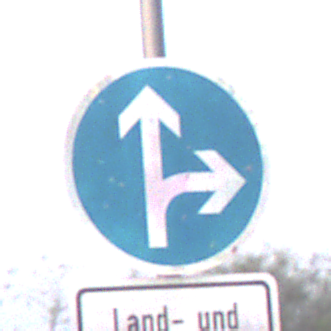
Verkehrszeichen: VorgeschriebeneFahrtrichtungGeradeausOderRechts
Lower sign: BesondereFahrzeugeUndTransportgueter8
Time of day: SunriseSunset
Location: Outdoor (Nature)
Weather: Clear
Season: NotSpecified
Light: Natural